Question: Analysing some data, I produced the following curve which I need to fit to a trigonometric function (cosine).

In Matlab, how can I get the parameters of the cosine function to best fit this data? x axis is the angle and y axis is Temperature. Thanks a lot.
EDIT: my data:
'''
angle = [
0
3.316287766
4.730800754
9.134775894
11.91995938
13.21180064
16.97962712
20.87805072
22.34754865
24.61618179
28.<PHONE>
31.58045095
35.<PHONE>
38.<PHONE>
41.97293968
44.56839009
45.<PHONE>
46.<PHONE>
48.67064021
52.<PHONE>
55.54965999
59.<PHONE>
62.28433855
65.72402163
68.63018998
69.36548262
73.<PHONE>
76.<PHONE>
78.40386372
80.91798834
85.28633489
86.74398825
90
]
Temperature = [
998.208
998.35
998.402
998.525
998.604
998.631
998.699
998.776
998.802
998.818
998.842
998.878
998.9
998.92
998.936
998.949
998.946
998.949
998.936
998.918
998.897
998.873
998.837
998.81
998.79
998.777
998.698
998.626
998.595
998.524
998.4
998.348
998.208
]
'''
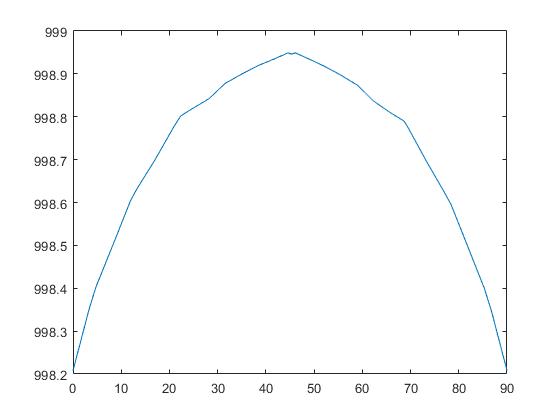
Answer: The following code should do the trick:
'''
% Define the sample data and auxiliary variables...
x = [0 3.316287766 4.730800754 9.134775894 11.91995938 13.21180064 16.97962712 20.87805072 22.34754865 24.61618179 28.<PHONE> 31.58045095 35.<PHONE> 38.<PHONE> 41.97293968 44.56839009 45.<PHONE> 46.<PHONE> 48.67064021 52.<PHONE> 55.54965999 59.<PHONE> 62.28433855 65.72402163 68.63018998 69.36548262 73.<PHONE> 76.<PHONE> 78.40386372 80.91798834 85.28633489 86.74398825 90];
y = [998.208 998.35 998.402 998.525 998.604 998.631 998.699 998.776 998.802 998.818 998.842 998.878 998.9 998.92 998.936 998.949 998.946 998.949 998.936 998.918 998.897 998.873 998.837 998.81 998.79 998.777 998.698 998.626 998.595 998.524 998.4 998.348 998.208];
p2 = 2 * pi();
% Determine the range of X...
x_max = max(x);
x_min = min(x);
x_range = linspace(x_min,x_max);
% Determine the scale of Y...
y_max = max(y);
y_mean = mean(y);
y_range = y_max - min(y);
% Find the zero crossings...
yz = y - y_max + (y_range / 2);
zc = x(yz(:) .* circshift(yz(:),[1 0]) <= 0);
% Define the fitting and the LS functions...
fit = @(b,x) (b(1) .* (sin(((p2 * x) ./ b(2)) + (p2 / b(3))))) + b(4);
ls = @(b) sum((fit(b,x) - y) .^ 2);
% Minimize the LS...
ls_min = fminsearch(ls,[y_range; (2 * mean(diff(zc))); -1; y_mean]);
% Plot the result...
plot(x,y,'b');
hold on;
plot(x_range,fit(ls_min,x_range),'r');
hold off;
'''
Output:
<URL>